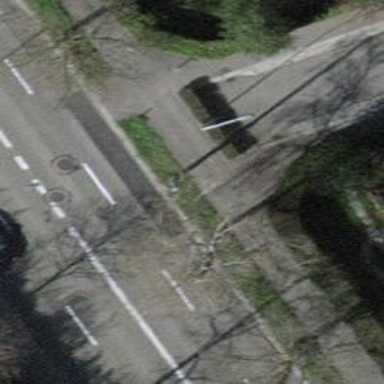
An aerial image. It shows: Hedge acting as barrier.